Interaction volume radius: 5 \u00c5
Interaction volume height: 25 \u00c5
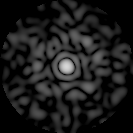
Disorder parameter: 0.843